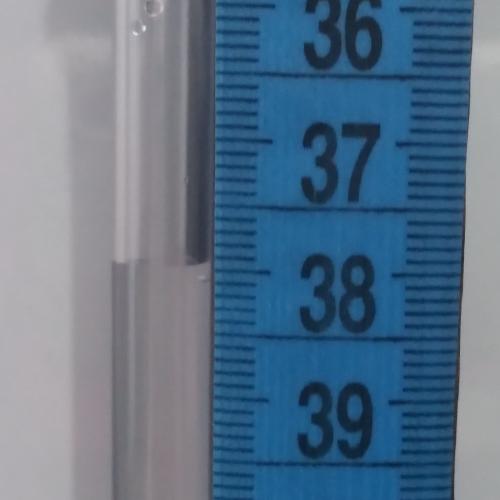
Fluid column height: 37.9 cm